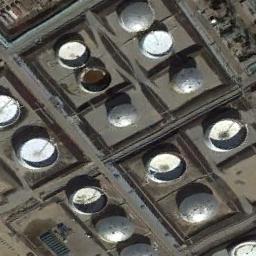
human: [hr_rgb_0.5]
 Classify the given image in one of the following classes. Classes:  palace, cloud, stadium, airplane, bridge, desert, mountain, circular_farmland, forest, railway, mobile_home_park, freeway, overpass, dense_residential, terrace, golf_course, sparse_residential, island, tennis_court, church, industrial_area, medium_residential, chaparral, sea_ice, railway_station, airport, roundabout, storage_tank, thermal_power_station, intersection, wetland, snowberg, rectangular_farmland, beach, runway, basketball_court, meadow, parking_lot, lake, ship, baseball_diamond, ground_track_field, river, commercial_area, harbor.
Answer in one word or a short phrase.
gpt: storage_tank